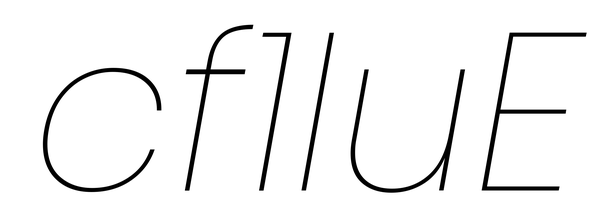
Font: Poppins-ThinItalic